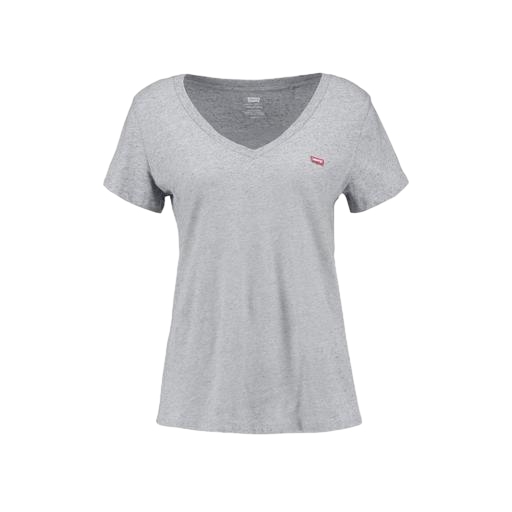
low neck tee light heather, gray women's v-neck t-shirt, v-neck twist logo, white background